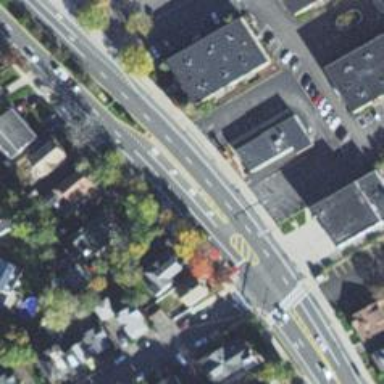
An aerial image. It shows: Secondary road with asphalt surface.